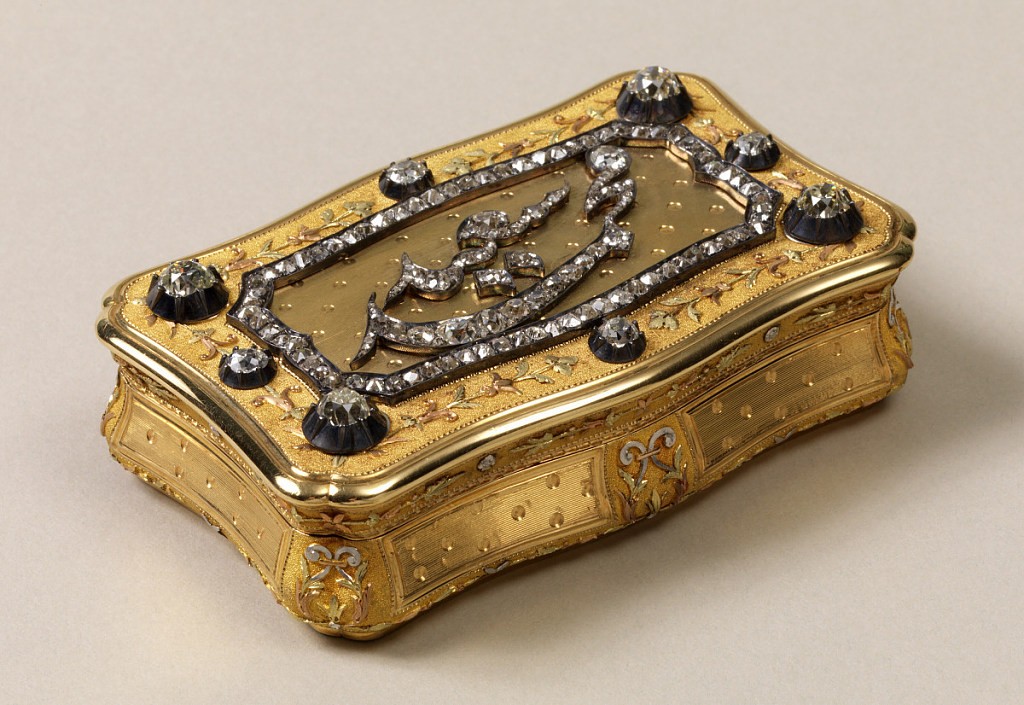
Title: Box with Arabic Inscription
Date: ca. 1860
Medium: gold, diamonds, white metal
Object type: box
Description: Box and cover with diamond decoration in corners and cartouche framing the central design, possibly an inscription in Arabic. Gold foliate motifs along the periphery of the cover as well as on the sides of the box. Classical motif on each corner of the box and center of the front separated by rectangular forms encasing small circular pattern.